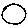
Label: circle